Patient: sex F, age 82
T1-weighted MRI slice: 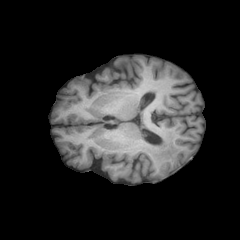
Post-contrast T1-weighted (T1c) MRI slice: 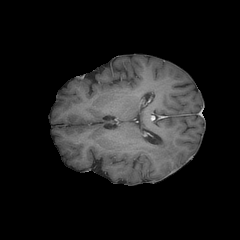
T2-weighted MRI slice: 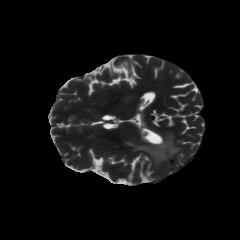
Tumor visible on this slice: yes
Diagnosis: Glioblastoma, IDH-wildtype
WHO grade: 4